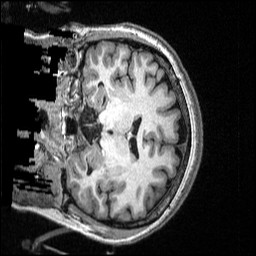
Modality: T1w
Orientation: coronal
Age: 23
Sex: female
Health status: ill
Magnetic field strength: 3 T
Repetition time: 2.53 s
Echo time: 0.00331 s